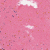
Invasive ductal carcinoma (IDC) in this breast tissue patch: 0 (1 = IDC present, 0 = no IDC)